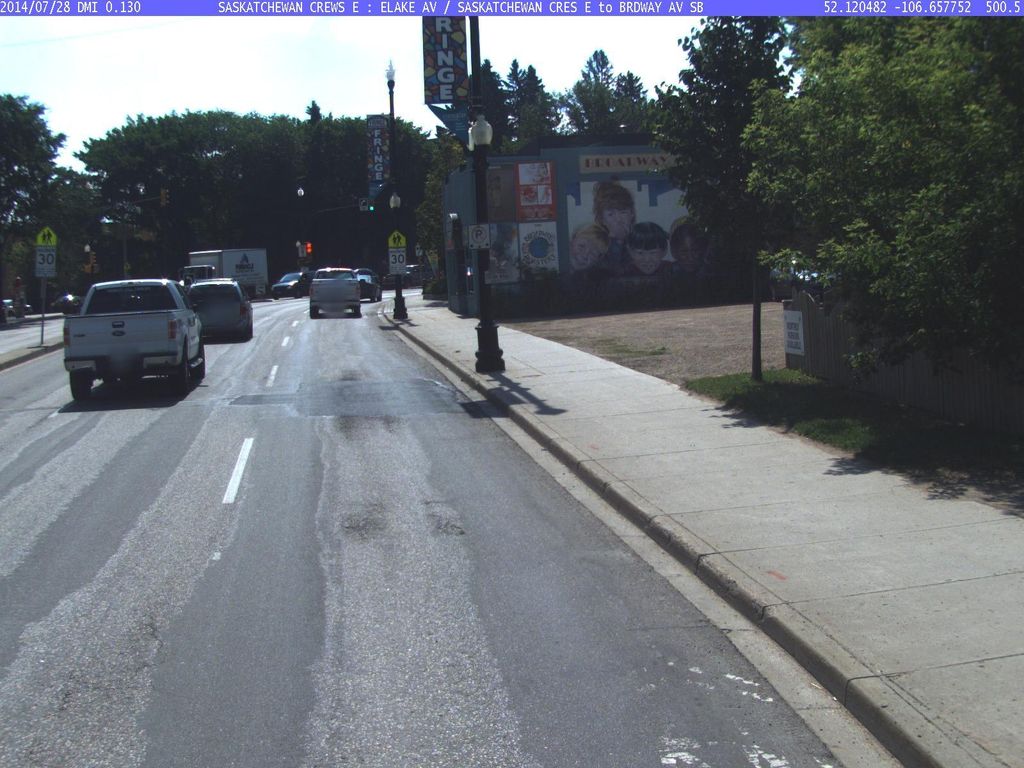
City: saskatoon